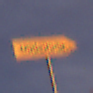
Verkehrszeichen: UmleitungswegweiserRechtsweisend
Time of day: Night
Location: Outdoor (Suburban)
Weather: PartlyCloudy
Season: NotSpecified
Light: Artificial